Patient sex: F
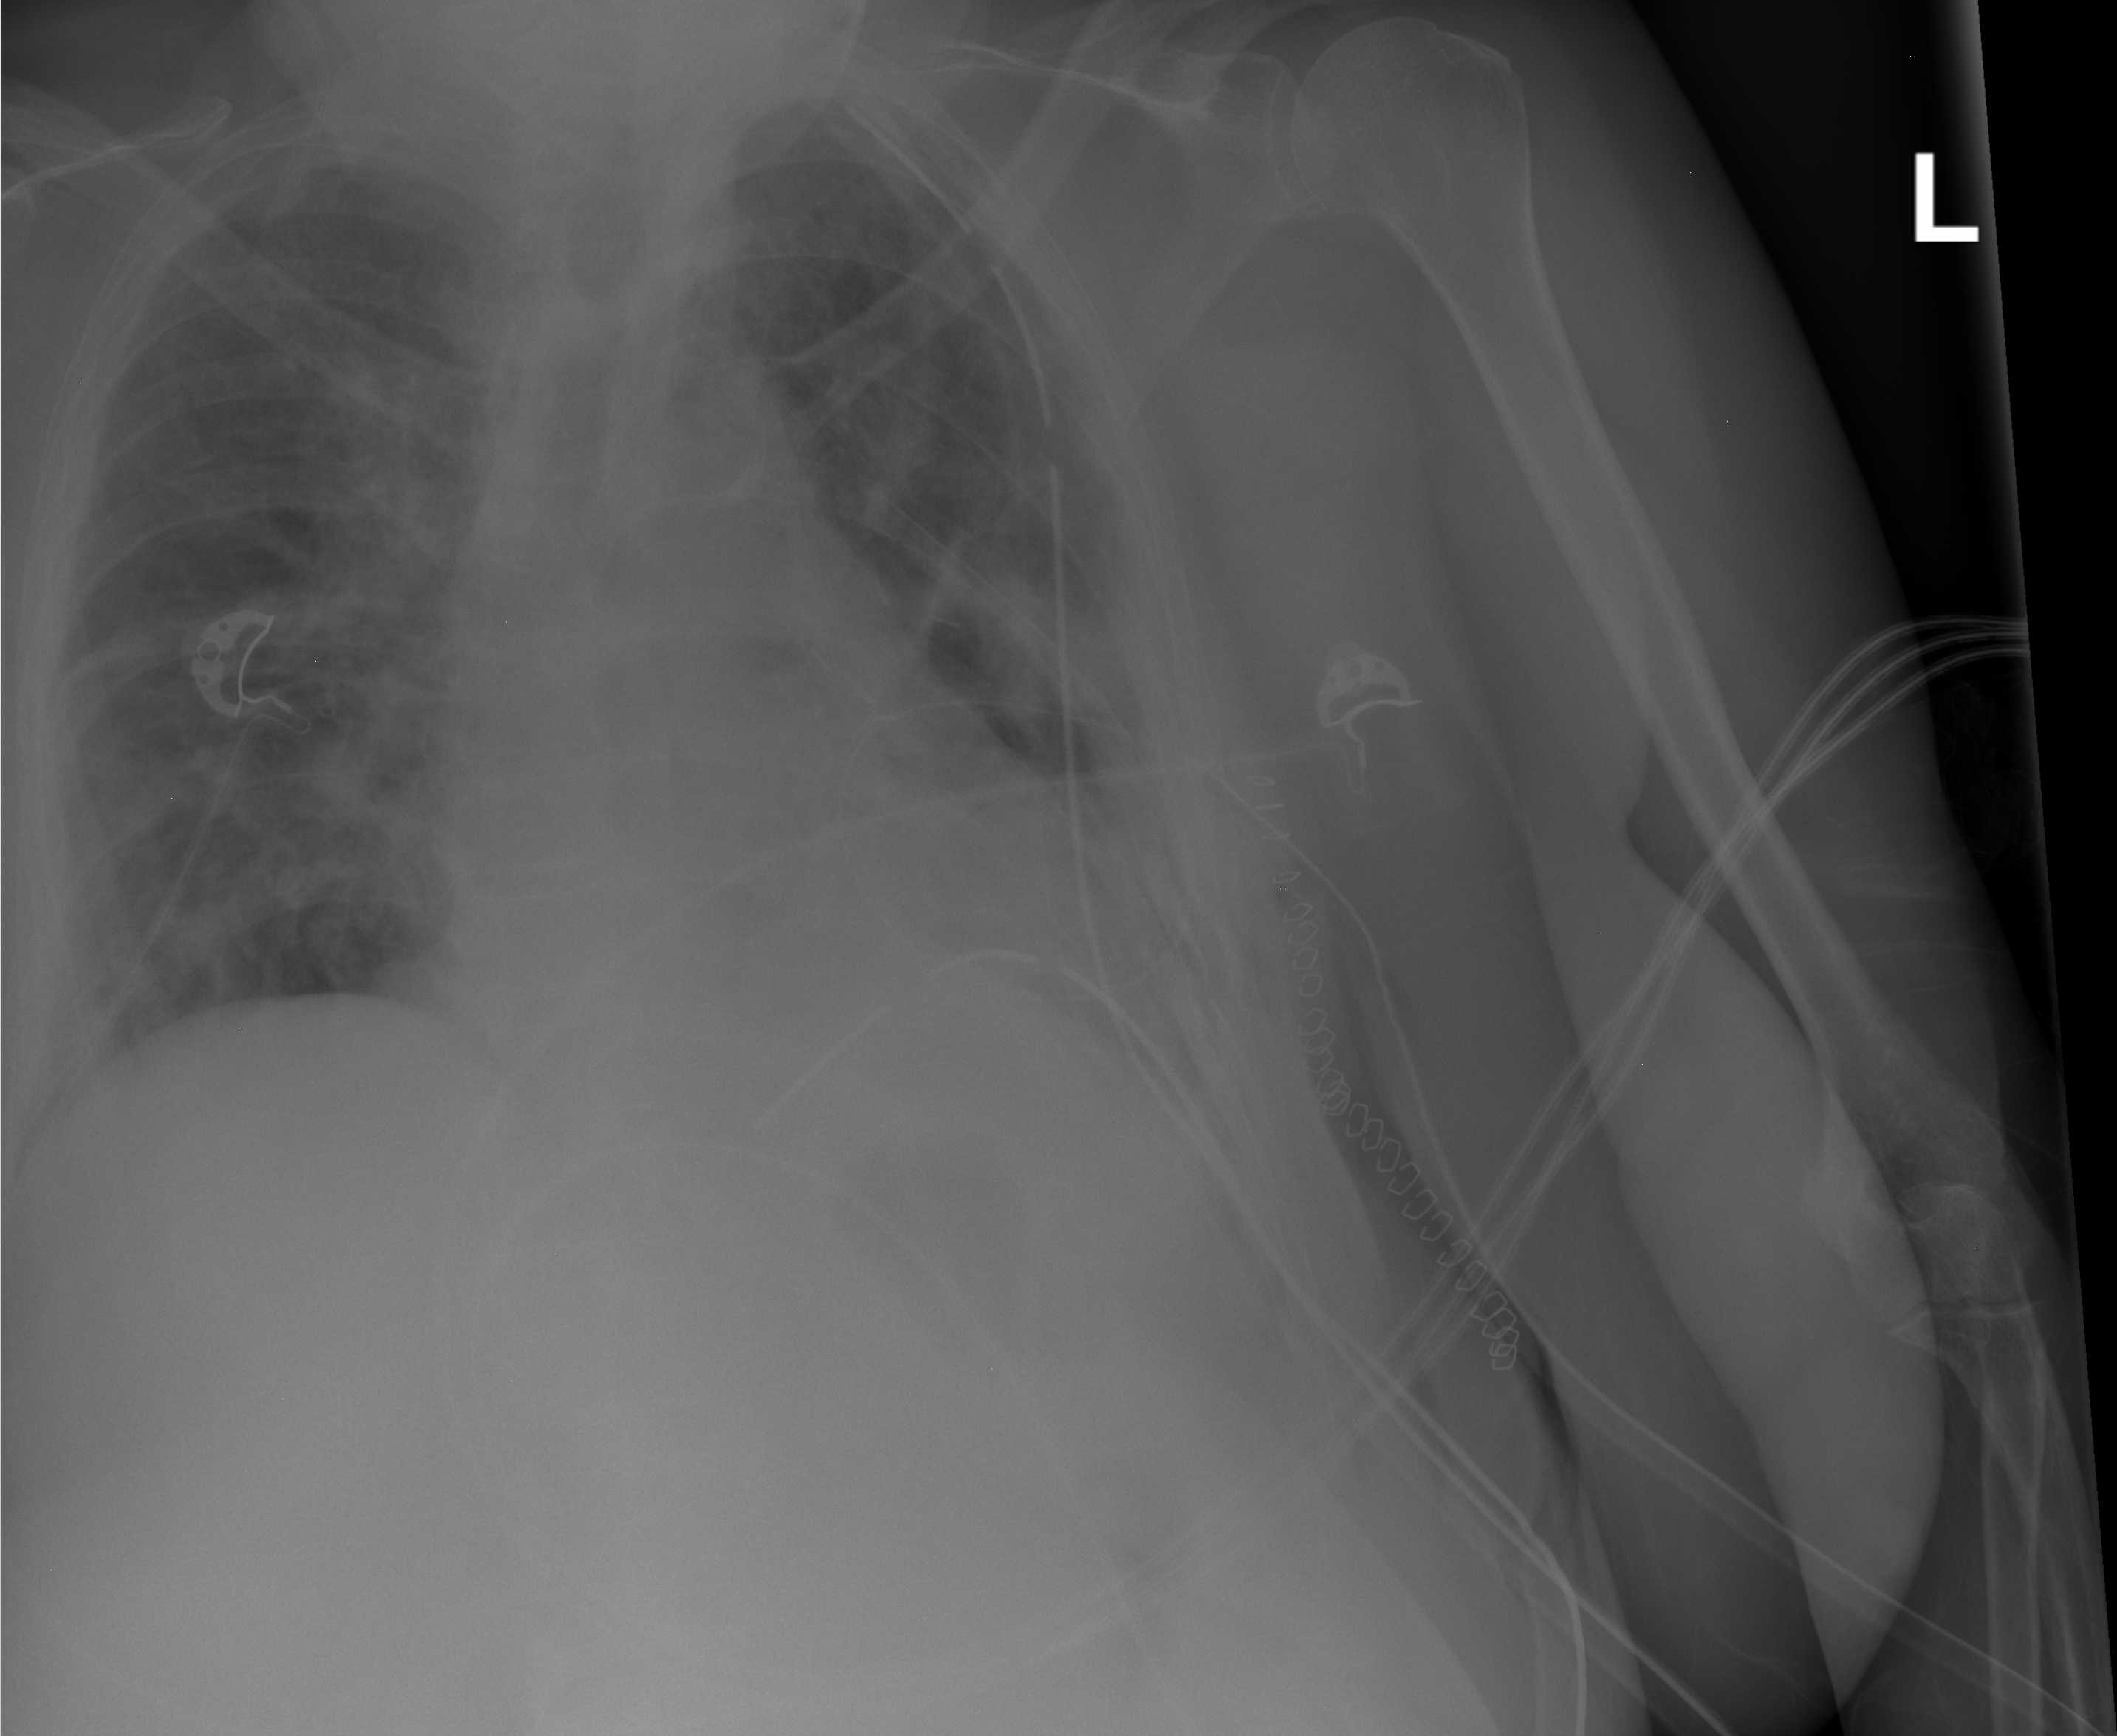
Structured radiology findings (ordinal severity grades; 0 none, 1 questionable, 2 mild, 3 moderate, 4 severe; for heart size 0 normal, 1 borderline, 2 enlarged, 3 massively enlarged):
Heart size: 0
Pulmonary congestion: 0
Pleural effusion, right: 0
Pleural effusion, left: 0
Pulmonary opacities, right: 2
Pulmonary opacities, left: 2
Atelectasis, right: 0
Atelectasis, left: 2